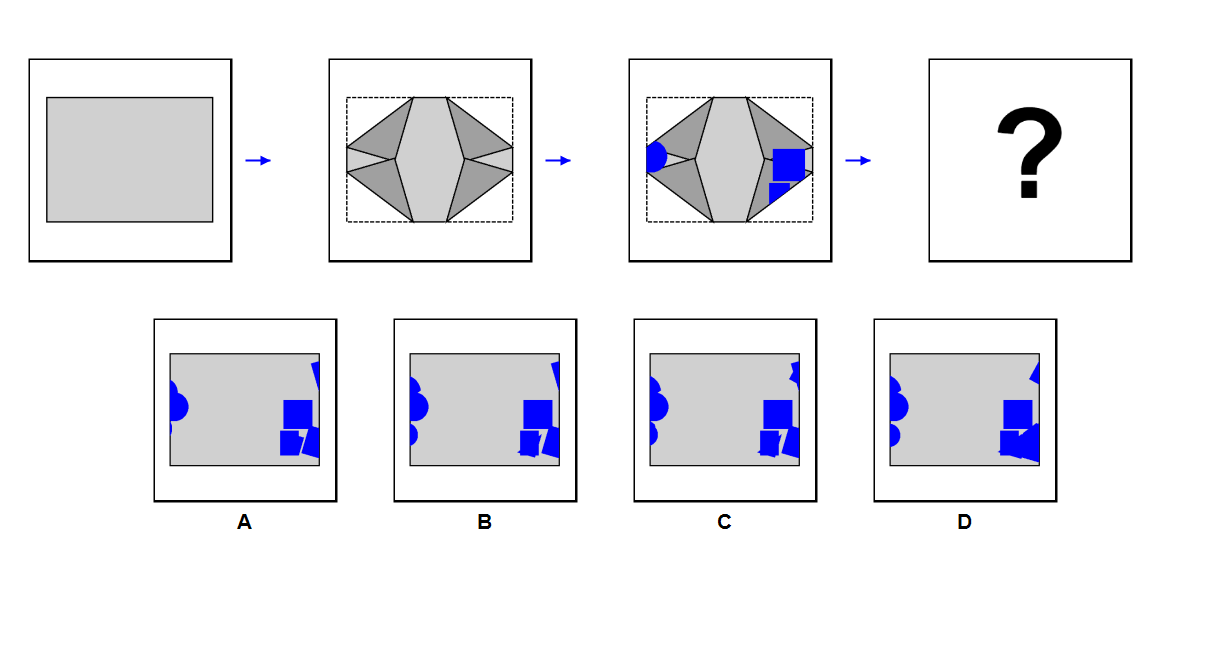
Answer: A